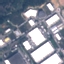
Land use / land cover: Industrial